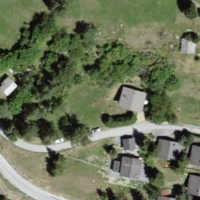
EUNIS habitat code: 24
Species observed at this site:
Primula veris